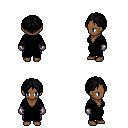
a pixel art fantasy rpg character, female body template, human, dark skin, black robe, magenta pants, black parted hairstyle, metal gloves, four views (front, back, left, right), 2x2 character sprite sheet, small pixel art, hard edges, no anti-aliasing